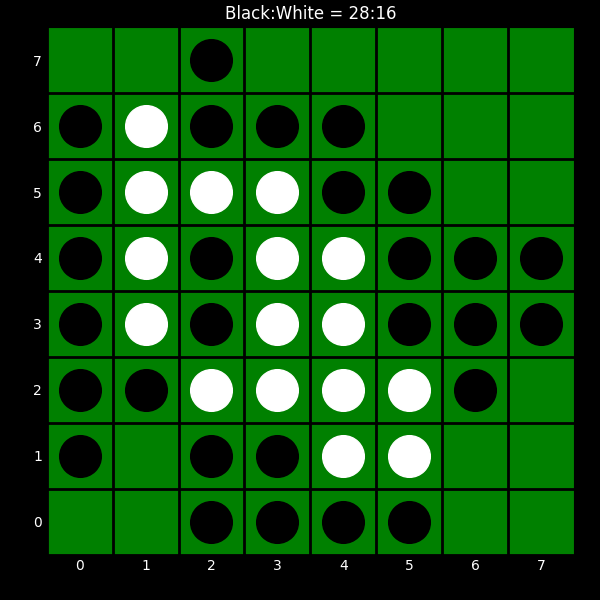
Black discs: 28
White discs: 16